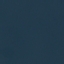
Land use / land cover: SeaLake